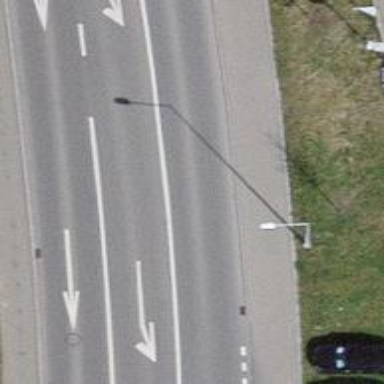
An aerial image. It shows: Tertiary road with separate sidewalks on both sides.